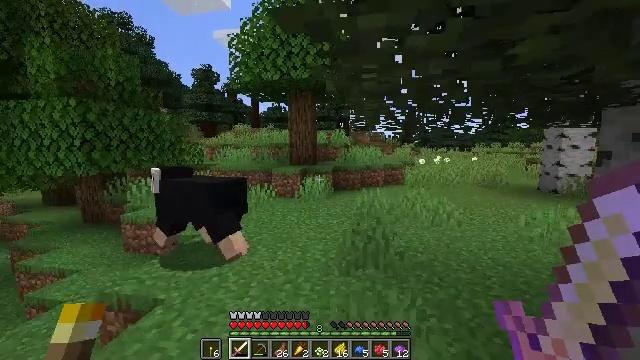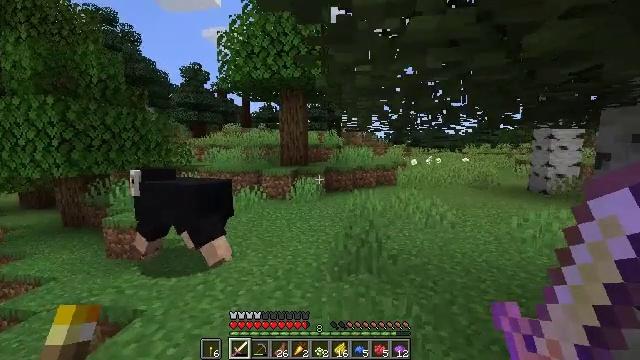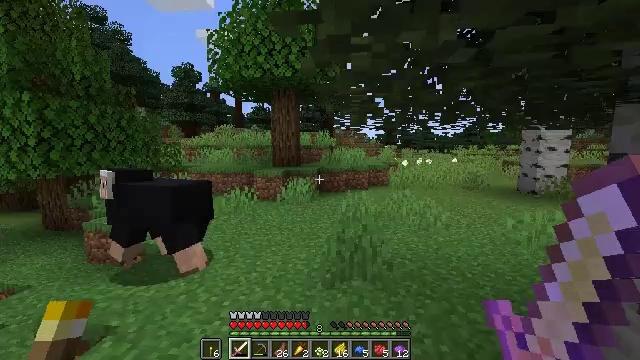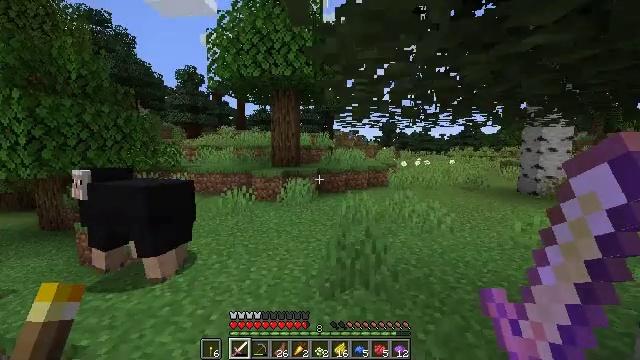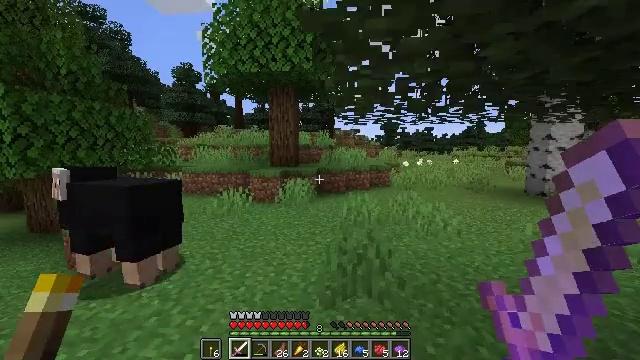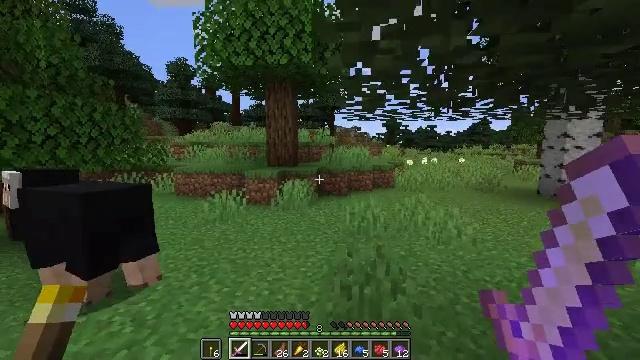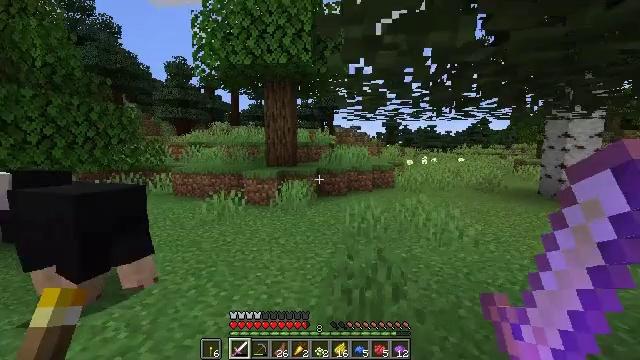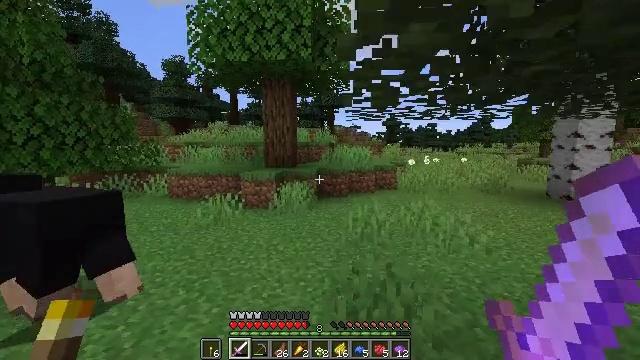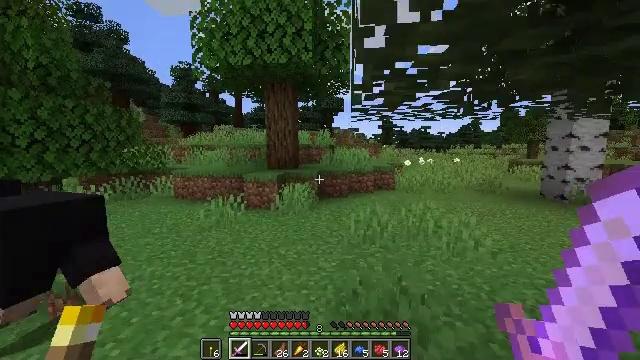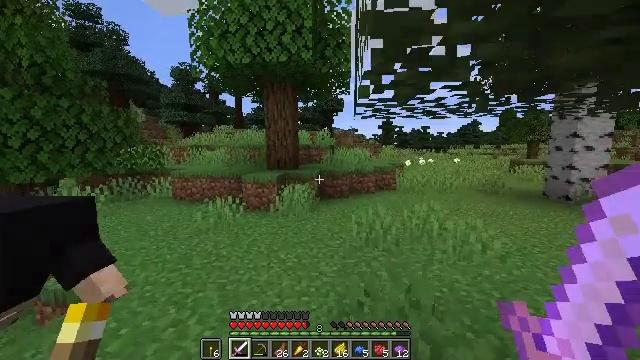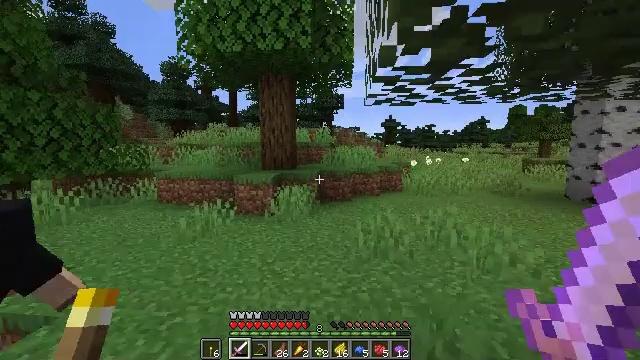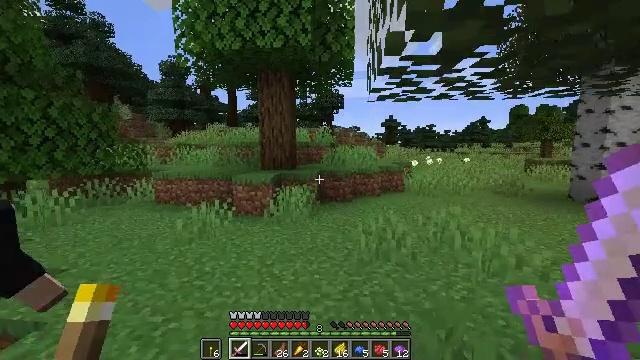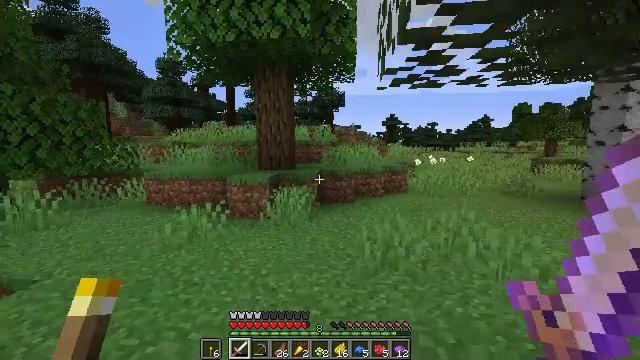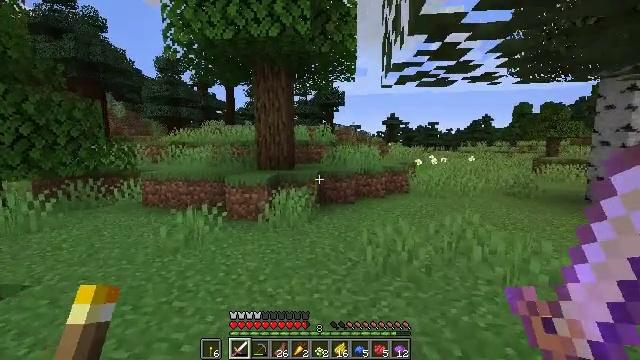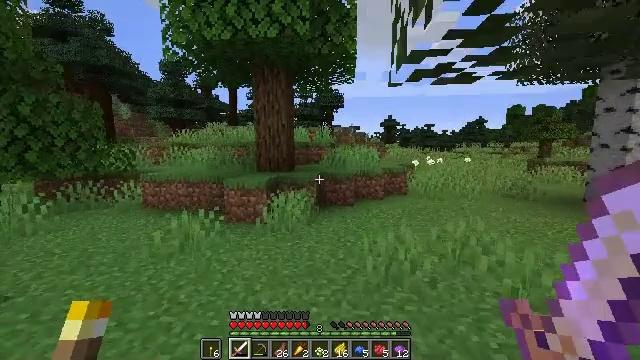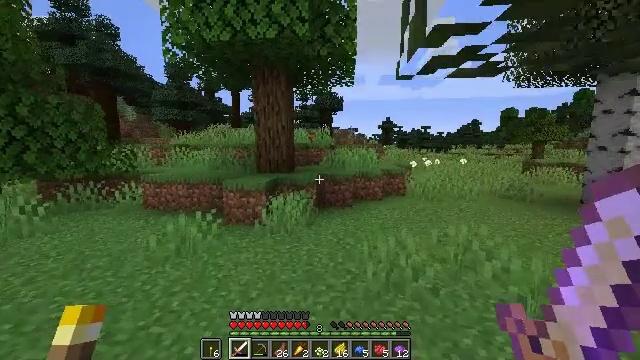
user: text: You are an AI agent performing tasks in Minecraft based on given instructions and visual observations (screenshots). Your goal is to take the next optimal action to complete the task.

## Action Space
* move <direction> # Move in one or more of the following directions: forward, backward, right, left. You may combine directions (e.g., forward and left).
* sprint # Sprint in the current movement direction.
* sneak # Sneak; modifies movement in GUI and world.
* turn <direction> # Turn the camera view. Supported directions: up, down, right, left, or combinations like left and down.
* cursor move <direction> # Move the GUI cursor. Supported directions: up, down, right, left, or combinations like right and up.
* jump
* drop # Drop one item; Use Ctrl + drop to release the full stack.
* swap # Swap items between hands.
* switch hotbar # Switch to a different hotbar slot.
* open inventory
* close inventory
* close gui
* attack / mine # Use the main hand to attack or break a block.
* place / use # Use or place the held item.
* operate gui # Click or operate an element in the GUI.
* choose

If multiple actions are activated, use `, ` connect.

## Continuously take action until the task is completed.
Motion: motion action
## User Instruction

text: Break the oxeye daisy to gather it.
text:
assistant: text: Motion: move forward, turn right
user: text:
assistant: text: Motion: move forward, turn right
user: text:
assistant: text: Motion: move forward
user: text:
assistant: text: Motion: move forward
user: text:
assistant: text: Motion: move forward
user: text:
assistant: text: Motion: move forward
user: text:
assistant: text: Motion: move forward
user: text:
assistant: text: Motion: move forward
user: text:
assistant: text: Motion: move forward
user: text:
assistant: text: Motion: move forward
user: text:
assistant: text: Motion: move forward
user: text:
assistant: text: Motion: move forward
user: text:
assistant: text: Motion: move forward
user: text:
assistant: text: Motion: move forward
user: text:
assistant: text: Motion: move forward
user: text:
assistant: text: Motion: move forward
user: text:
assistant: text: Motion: move forward
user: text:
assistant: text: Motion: move forward
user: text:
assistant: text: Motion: move forward
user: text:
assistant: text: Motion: move forward
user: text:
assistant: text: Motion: move forward
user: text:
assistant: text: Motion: move forward
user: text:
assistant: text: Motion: move forward
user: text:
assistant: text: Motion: move forward
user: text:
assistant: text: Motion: move forward
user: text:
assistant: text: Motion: move forward, turn right and down
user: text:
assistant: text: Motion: move forward
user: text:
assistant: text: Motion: move forward
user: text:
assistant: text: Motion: move forward
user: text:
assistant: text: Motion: move forward